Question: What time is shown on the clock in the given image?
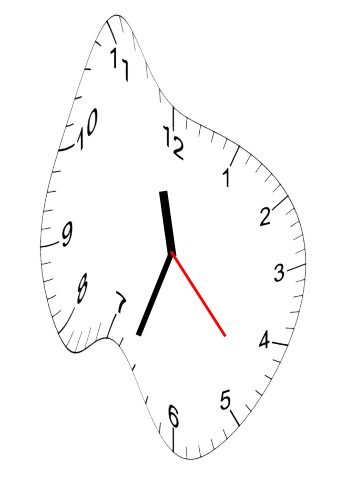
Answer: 11:33:23